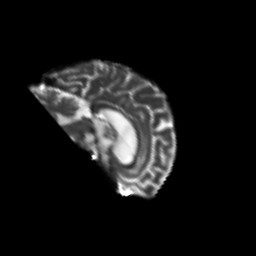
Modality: T2w
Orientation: sagittal
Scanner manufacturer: siemens
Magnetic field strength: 3 T
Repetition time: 6.8 s
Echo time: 0.093 s